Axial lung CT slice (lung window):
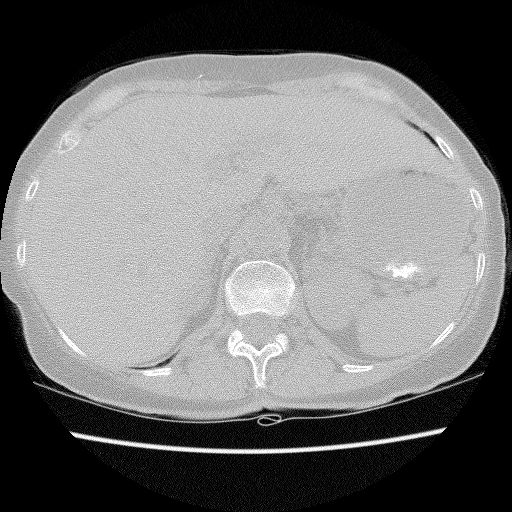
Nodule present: no